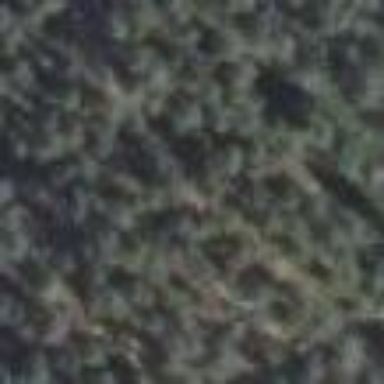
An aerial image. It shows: Woodland with needle-leaved trees.